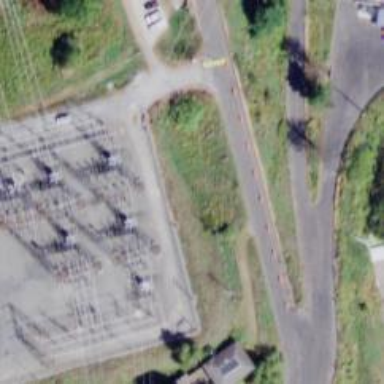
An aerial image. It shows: Switch for power supply.